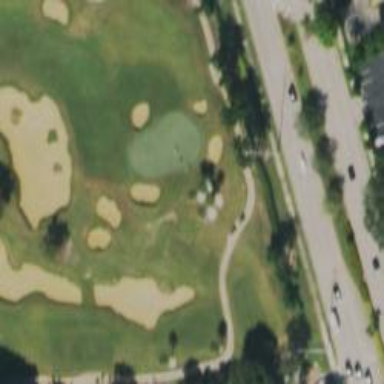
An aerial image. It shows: Footway road used also as golf cart path.